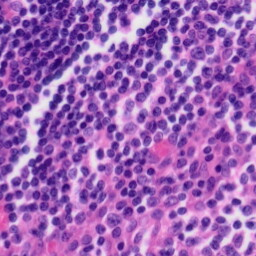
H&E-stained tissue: Tonsil